Interaction volume radius: 5 \u00c5
Interaction volume height: 10 \u00c5
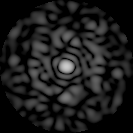
Disorder parameter: 0.7652